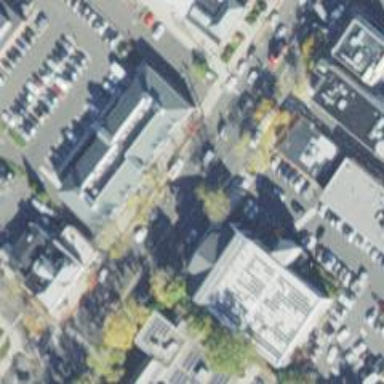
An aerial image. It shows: Post office.